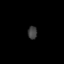
Tissue: lung
Cell type: T cells
Senescence score: 0.192
Nuclear area (px): 116
Mean DAPI intensity: 63.655